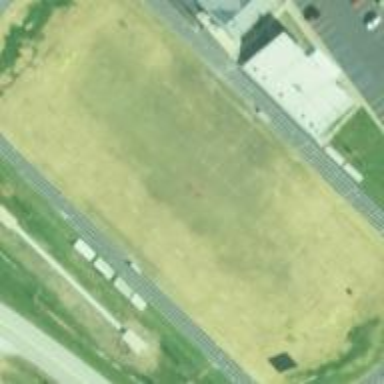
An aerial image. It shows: American football pitch for leisure and sport activities.